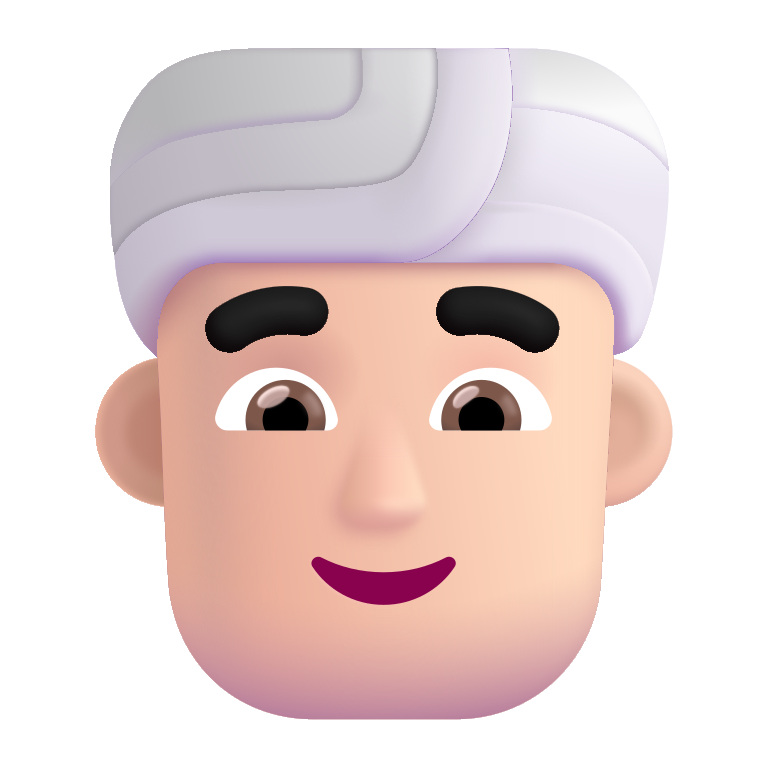
man wearing turban color light